Question: I'm making a small program in Java and I want if I put the name and the born date in a textfield it will fetch the result of the student in semester and the exam. Below the table I made and I have a problem to link these table:

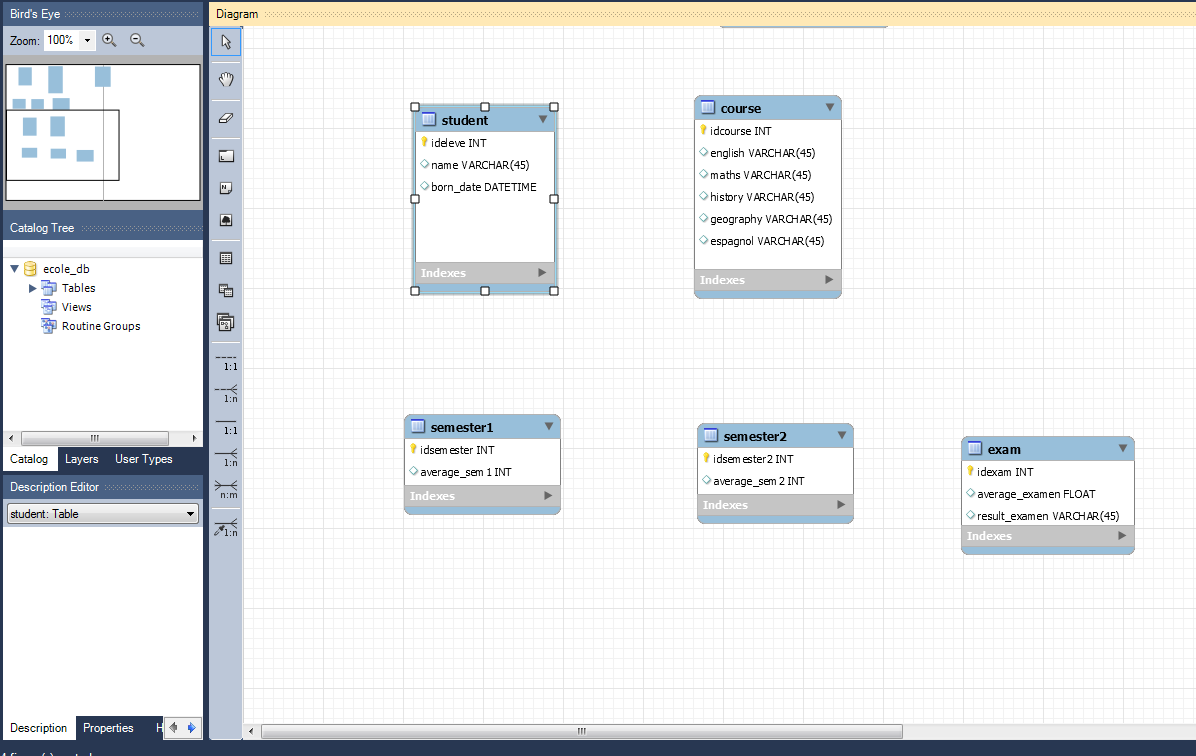
Answer: Your DB structure has no link possibility.
No table has a key that can link it to another table.
You have to identify the one-to-many and many-to-many associations and express them with the appropriate method in term of keys.
Example:
I suppose that table student and table course have a many-to-many relation, that you should express with a table like:
'''
ideleve | idcourse
'''
You have to work out all these relations on your structure to design any query.
Following your comments I update the answer. In reality I should vot to close this question, as it is too broad and not over coding.
EXAMPLE OF PROBLEM SETTING:
'''
Each student is identified by:
id | name | surname | born_date
Each course is identified by
id | course_title
Students can enroll in multiple courses
Courses can be held in 1st, 2nd semester or both maintaining the same id and title
There are up to 3 exams per course per semester
Notes of each exam can go from 1 to 5 with 1 being the lowest
Students have to take all the exams, if they do not take an exam their vote is considered 0 for that exam
'''
This would led to a possible:
DB STRUCTURE
'''
table students
id_student | name | surname
table courses
id_course | course_title
table exams
id_student | id_course | semester | exam | grade
'''
with the implicit relations you can understand from columns names.
Then you can start with coding...
But here I am making a whole lot of assumptions on students, courses, exams and gardes and their relationships!
To design a DB an analysis of entities and relationships is needed.
the program you are trying to make is surely very simple as you say, also this analysis is not complex, but has to be done, and none can do that for you.
Following your last comment that finally clarify the problem you can do:
DB STRUCTURE
'''
table students
id_student | name | surname | birthdate
table courses
id_course | course_title | year | semester
table exams
id_student | id_course | year | semester | test | exam | grade
'''
example of table exams could be:
'''
id_student | id_course | year | semester | test | exam | grade
--------------------------------------------------------------
2701 | K409 | 2015 | 1 | 1 | NULL | 4
2701 | K409 | 2015 | 1 | 2 | NULL | 4
2701 | K409 | 2015 | 1 | 3 | NULL | 4
2701 | K409 | 2015 | 0 | NULL | NULL | 3
2701 | K405 | 2015 | 1 | 1 | NULL | 4
2701 | K405 | 2015 | 1 | 2 | NULL | 4
2701 | K405 | 2015 | 1 | 3 | NULL | 4
2705 | K405 | 2015 | 0 | NULL | NULL | 3
2705 | K409 | 2015 | 2 | 1 | NULL | 4
2705 | K409 | 2015 | 2 | 2 | NULL | 4
2705 | K409 | 2015 | 2 | 3 | NULL | 4
2705 | K409 | 2015 | 0 | NULL | NULL | 3
2705 | K407 | 2015 | 2 | 1 | NULL | 4
2705 | K407 | 2015 | 2 | 2 | NULL | 4
2705 | K407 | 2015 | 2 | 3 | NULL | 4
2705 | K407 | 2015 | 0 | NULL | NULL | 3
'''
You can link courses to exams/test using multi-columns key:
'''
id_course-year-semester
'''
link student to exams/test with:
'''
id_student
'''
link student to courses through the exams/test table where you have:
'''
id_student | id_course-year-semester
'''
which means that when a student register for a course a record like this will be in the exams/test table:
'''
id_student | id_course | year | semester | test | exam | grade
--------------------------------------------------------------
2701 | K409 | 2015 | 1 | NULL | NULL | NULL
'''
Regards